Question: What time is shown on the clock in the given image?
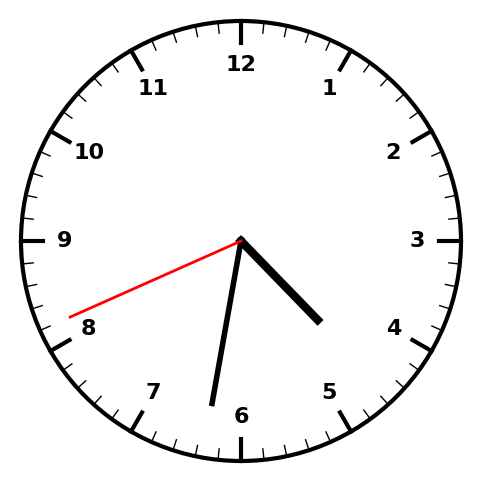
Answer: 04:31:41